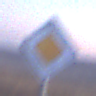
Verkehrszeichen: Vorfahrtsstrasse
Umgebung: Outdoor, Nature
Tageszeit: SunriseSunset
Wetter: Clear
Licht: Natural
Jahreszeit: NotSpecified
Kontrast: LowContrast